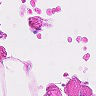
Metastatic tissue present: no